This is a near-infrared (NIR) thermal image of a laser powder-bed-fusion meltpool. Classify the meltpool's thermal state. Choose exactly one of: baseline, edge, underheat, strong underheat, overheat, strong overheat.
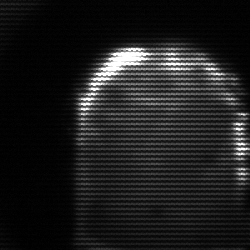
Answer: baseline